Question: I have an image with color squares in it:

I am trying find contours for the color squares, as well as the midpoints of the color squares to find the pixel value.
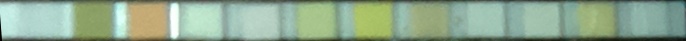
Answer: You can use 'HSV colour space', but you have to pick a range of colour by hand.
change the 'H' value based on colour and keep the entire range of '0-255' for both 'S' and 'V' or you can limit these as well to be more specific.
Then you can use contours to draw a bounding box around the detected contour and find the centre.
Here's the code
'''
import cv2
import numpy as np
from matplotlib import pyplot as plt
img = cv2.imread('UQjNf.jpg')
hsv = cv2.cvtColor(img, cv2.COLOR_BGR2HSV)
bi = np.zeros((hsv.shape[:2]),np.uint8)
bi[np.where((((hsv <= [20,255,255]) & (hsv >= [20,0,0])) | (hsv <= [21,255,255]) & (hsv >= [21,0,0]) | ((hsv <= [22,255,255]) & (hsv >= [22,0,0])) ).all(axis = 2))] = [255]
plt.imshow(bi)
plt.xticks([]), plt.yticks([]) # to hide tick values on X and Y axis
plt.show()
'''
Here's one such colour that came out nicely
<URL>
Hope it helps.